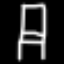
Label: chair